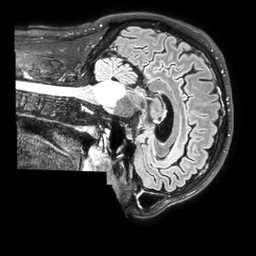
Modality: FLAIR
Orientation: sagittal
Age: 53
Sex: female
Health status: ill
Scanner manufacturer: philips
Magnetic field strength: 3 T
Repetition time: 4.8 s
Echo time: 0.34 s